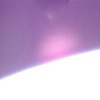
Label: sunburn